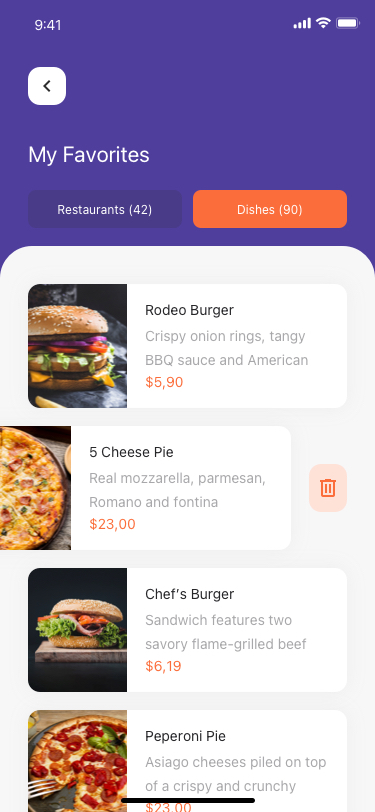
Text in this UI design:
Restaurants (42)
Dishes (90)
My Favorites